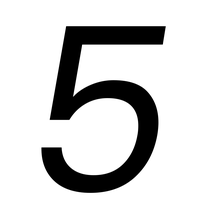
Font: Poppins-Italic